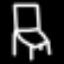
Label: chair